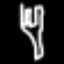
Label: fork